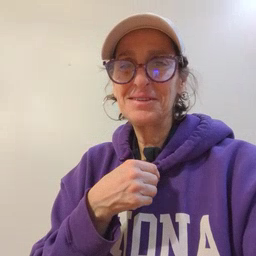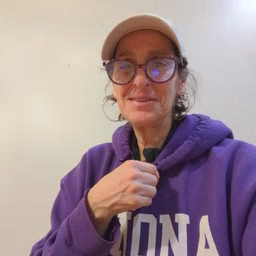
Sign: flower